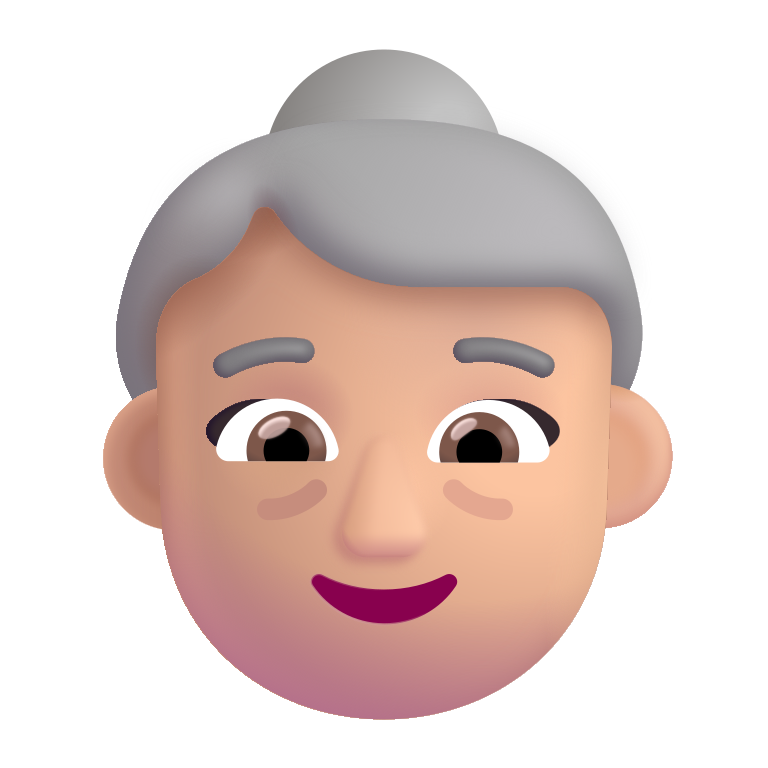
old woman color  light